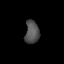
Tissue: lung
Cell type: Myeloid cells
Senescence score: 0.5884
Nuclear area (px): 315
Mean DAPI intensity: 82.143